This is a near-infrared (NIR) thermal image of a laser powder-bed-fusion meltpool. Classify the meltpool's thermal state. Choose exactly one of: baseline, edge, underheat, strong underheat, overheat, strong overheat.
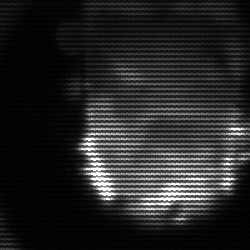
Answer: baseline